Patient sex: M
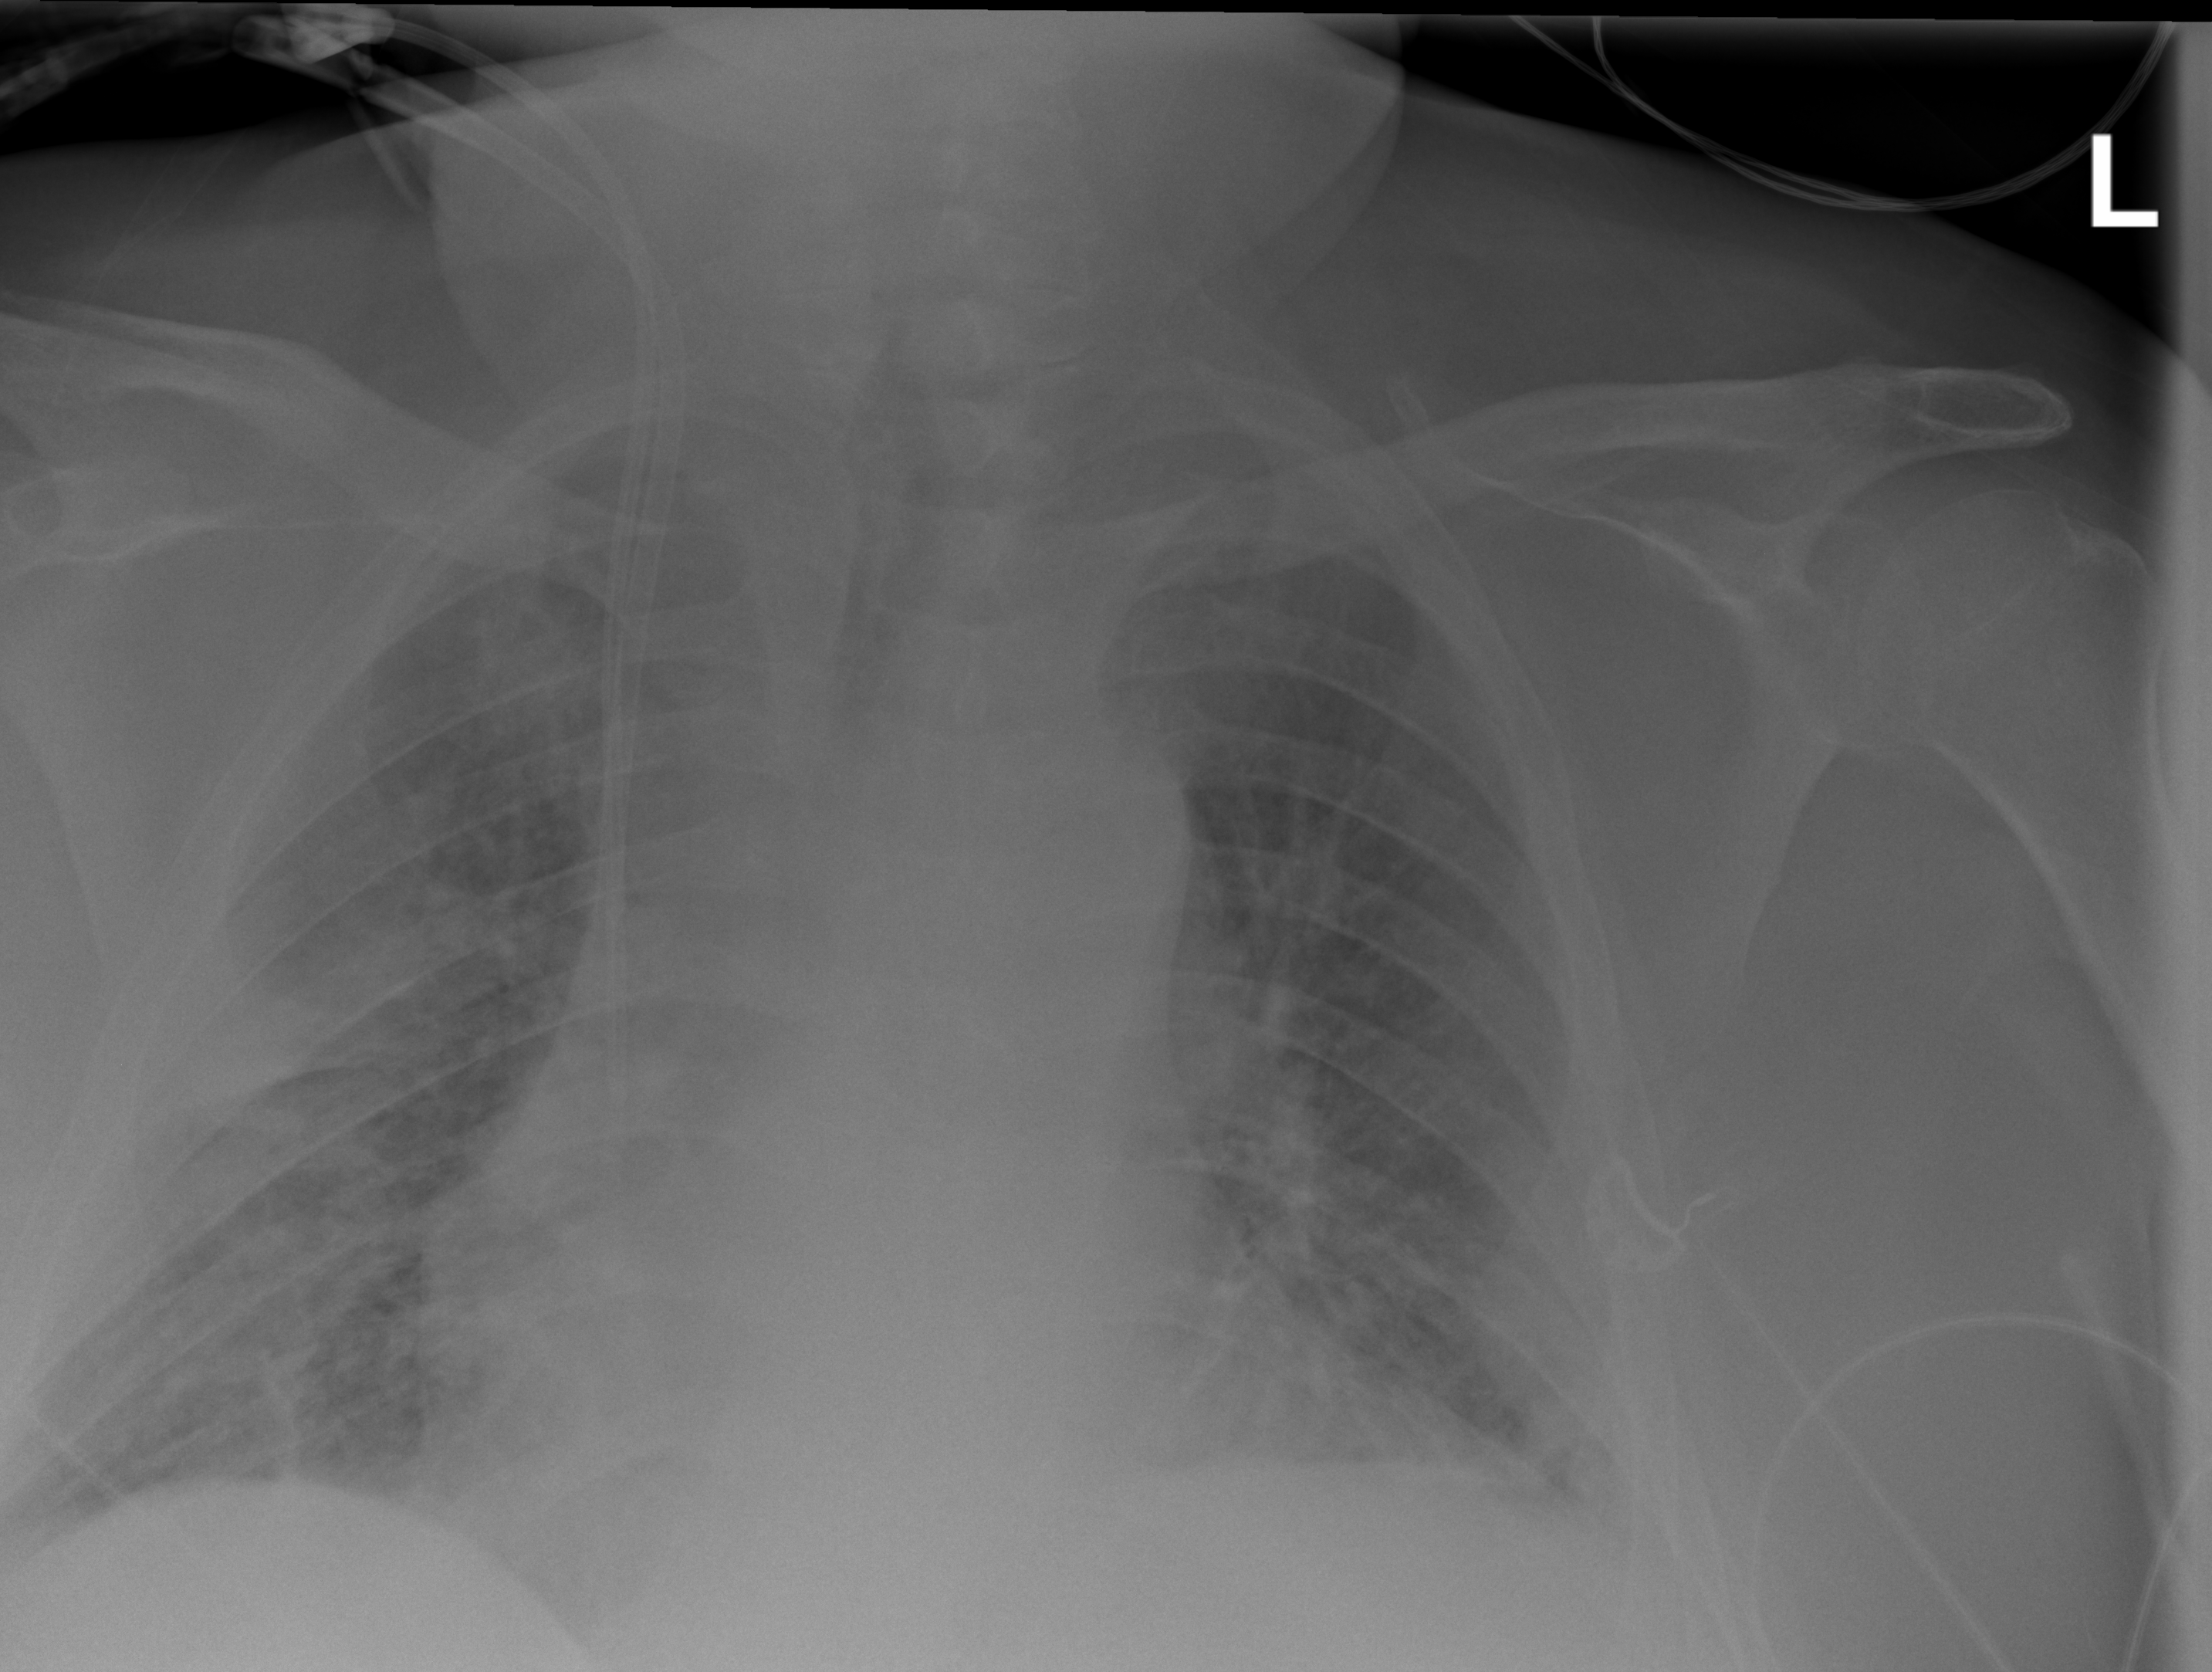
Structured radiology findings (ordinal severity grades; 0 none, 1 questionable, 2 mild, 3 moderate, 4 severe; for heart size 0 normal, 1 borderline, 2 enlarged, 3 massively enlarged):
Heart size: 2
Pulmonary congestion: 2
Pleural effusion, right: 2
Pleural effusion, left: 2
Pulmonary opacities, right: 3
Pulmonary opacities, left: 2
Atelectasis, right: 2
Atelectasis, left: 2